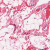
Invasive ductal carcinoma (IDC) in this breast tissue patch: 0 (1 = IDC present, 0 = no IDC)